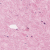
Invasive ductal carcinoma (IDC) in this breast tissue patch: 0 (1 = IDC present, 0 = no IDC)